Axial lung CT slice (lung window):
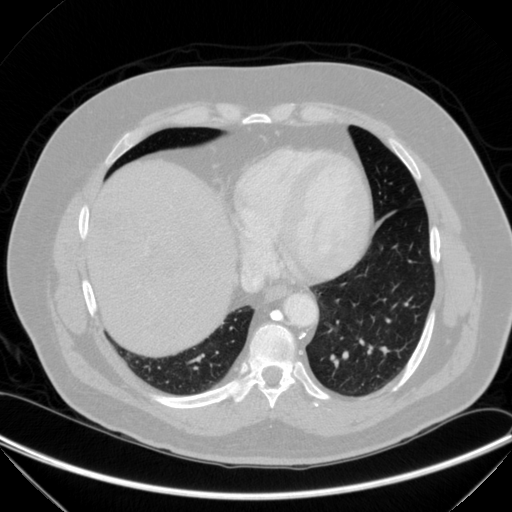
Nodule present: no